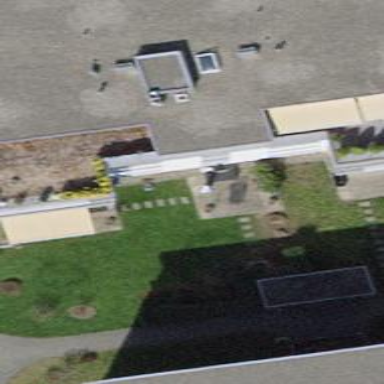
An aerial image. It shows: Building with flat grey roof and white walls.